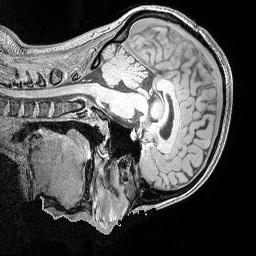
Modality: MP2RAGE
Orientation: sagittal
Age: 24
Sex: female
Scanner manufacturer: siemens
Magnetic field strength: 3 T
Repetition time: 5 s
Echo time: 0.00298 s